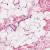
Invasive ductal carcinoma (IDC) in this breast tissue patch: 0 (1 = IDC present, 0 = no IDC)